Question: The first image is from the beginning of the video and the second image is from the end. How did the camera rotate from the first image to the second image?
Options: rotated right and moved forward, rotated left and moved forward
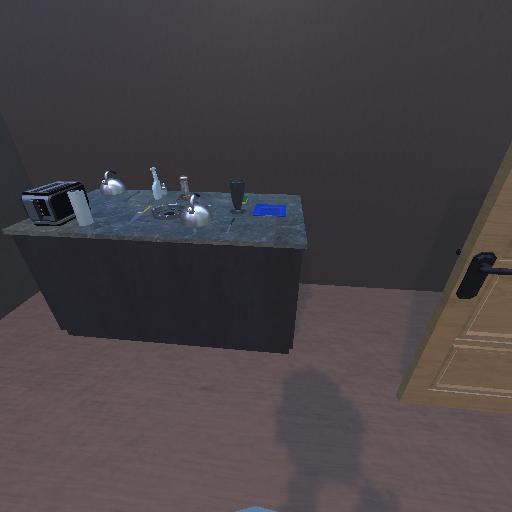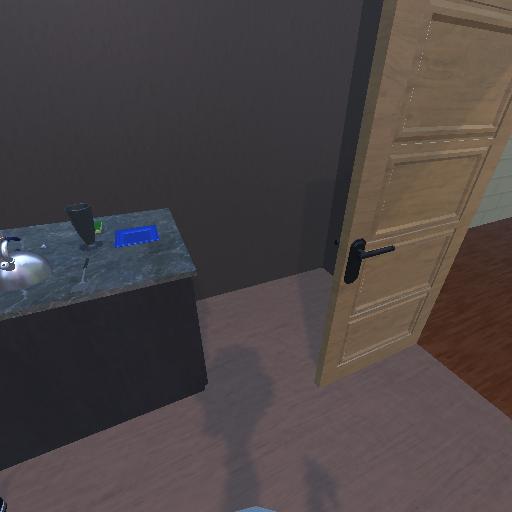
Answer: rotated right and moved forward